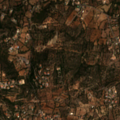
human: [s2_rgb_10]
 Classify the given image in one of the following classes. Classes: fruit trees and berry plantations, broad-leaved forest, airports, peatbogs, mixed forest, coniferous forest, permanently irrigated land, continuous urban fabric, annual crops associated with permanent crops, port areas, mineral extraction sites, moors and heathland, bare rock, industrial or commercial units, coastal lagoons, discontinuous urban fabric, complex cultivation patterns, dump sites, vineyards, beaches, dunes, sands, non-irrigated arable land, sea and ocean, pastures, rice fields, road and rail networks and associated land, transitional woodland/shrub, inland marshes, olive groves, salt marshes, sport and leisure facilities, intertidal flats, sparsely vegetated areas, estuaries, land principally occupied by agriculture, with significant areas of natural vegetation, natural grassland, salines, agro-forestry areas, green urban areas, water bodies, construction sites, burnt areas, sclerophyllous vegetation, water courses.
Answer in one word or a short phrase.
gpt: olive groves, annual crops associated with permanent crops, land principally occupied by agriculture, with significant areas of natural vegetation, sclerophyllous vegetation